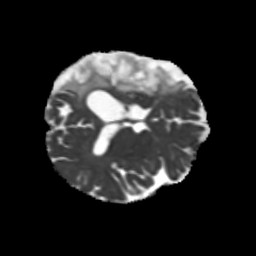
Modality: MD
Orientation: axial
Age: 46
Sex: male
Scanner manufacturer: siemens
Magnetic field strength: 3 T
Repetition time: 5.25 s
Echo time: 0.08 s